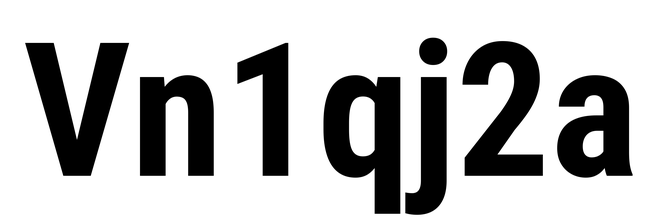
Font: Roboto_Condensed_Bold